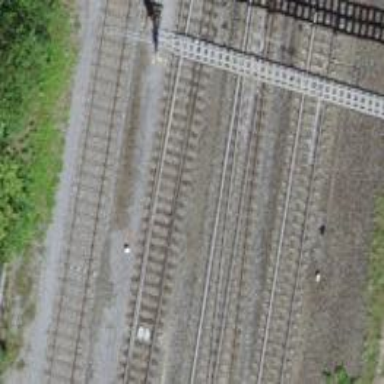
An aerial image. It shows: Railway switch.